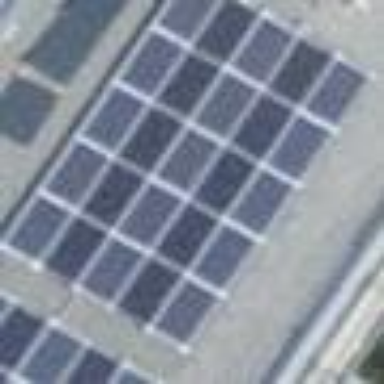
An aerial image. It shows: Solar power generator.